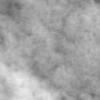
Label: no_change